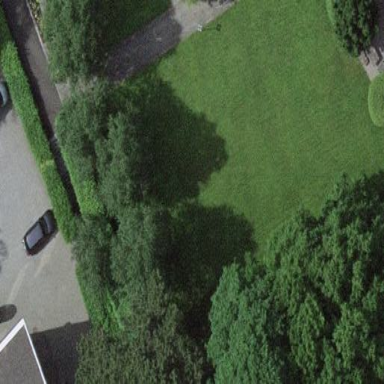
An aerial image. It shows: Park.